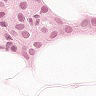
Metastatic tissue present: yes